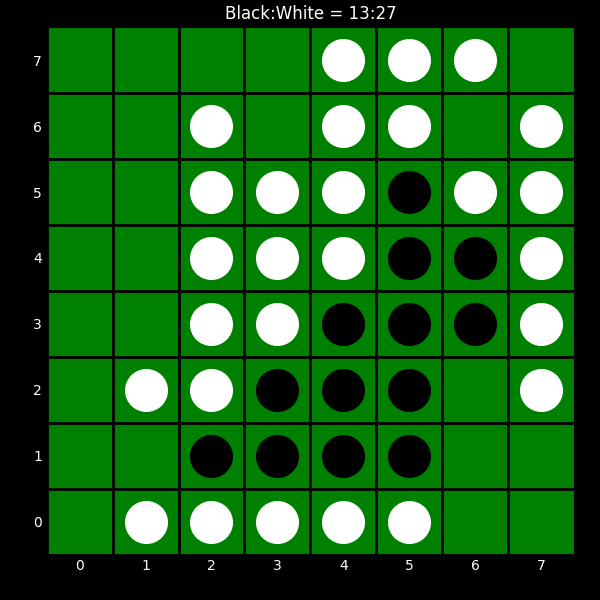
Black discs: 13
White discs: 27